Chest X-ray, AP view. Patient: 89 years old, sex M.
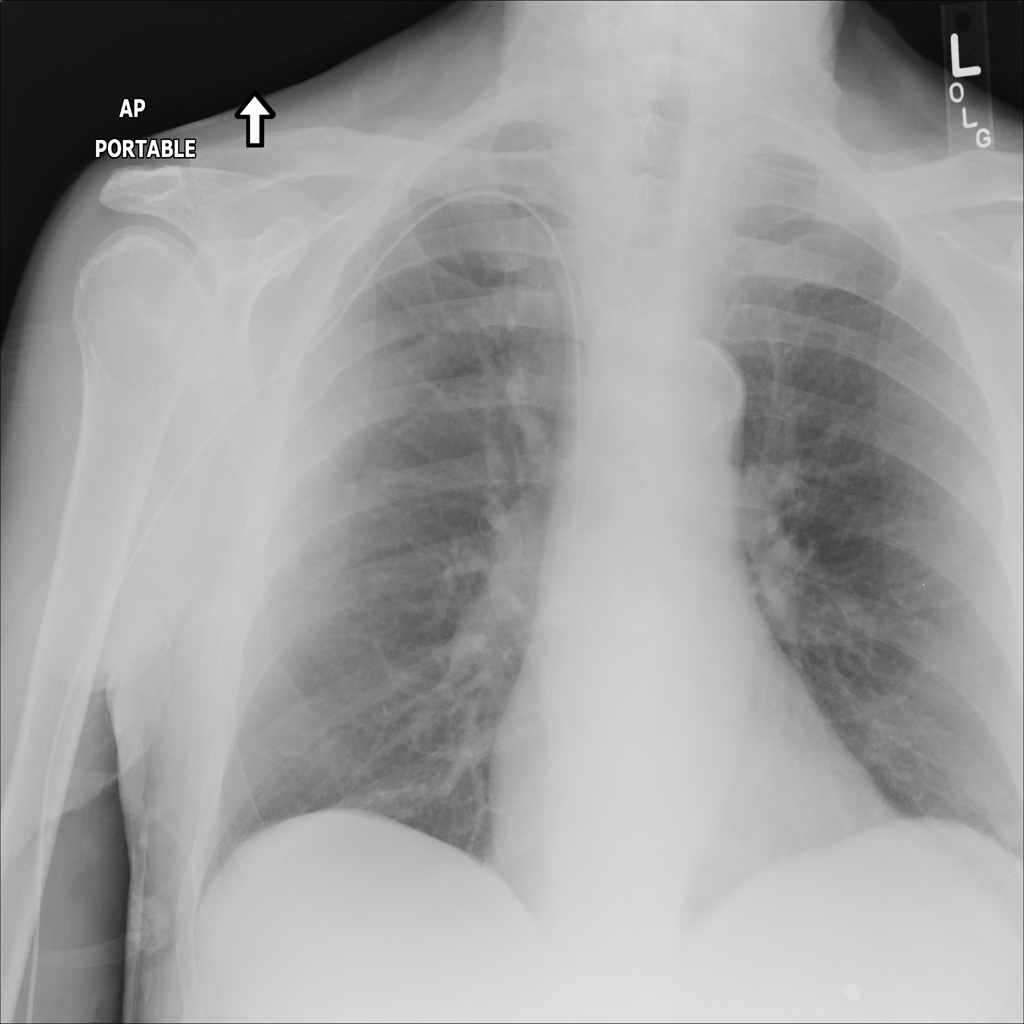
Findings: No Finding